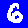
Digit: 6